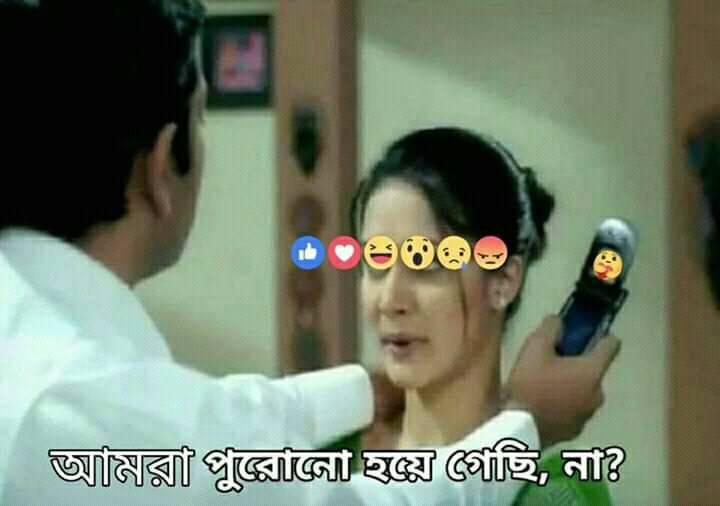
Text: আমরা পুরোনো হয়ে গেছি, না ?
Label: Non Hate